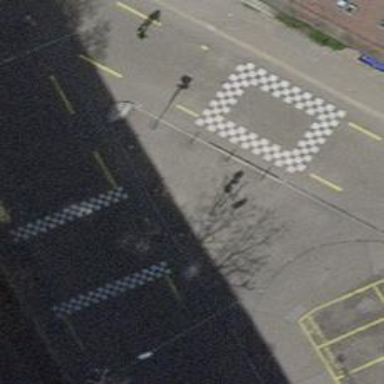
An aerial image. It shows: Kerb barrier.